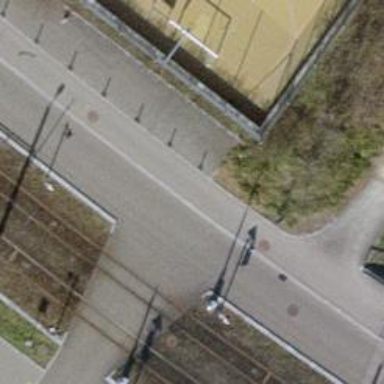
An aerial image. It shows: Bollard barrier.